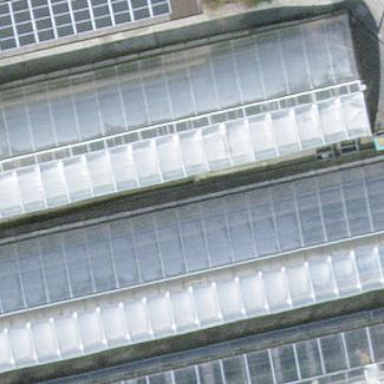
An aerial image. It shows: Greenhouse.